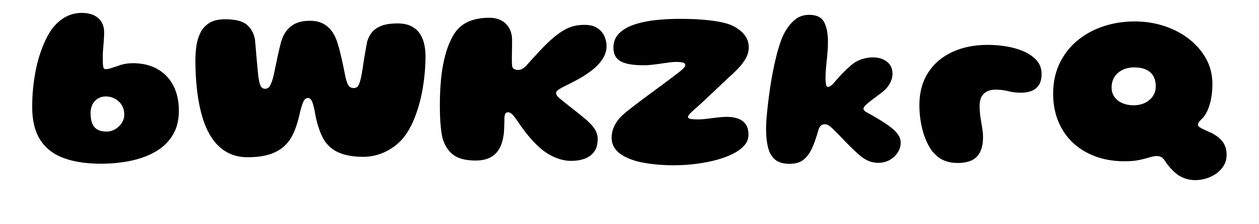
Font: Gluten_ExtraBold